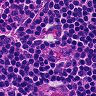
Metastatic tissue present: no